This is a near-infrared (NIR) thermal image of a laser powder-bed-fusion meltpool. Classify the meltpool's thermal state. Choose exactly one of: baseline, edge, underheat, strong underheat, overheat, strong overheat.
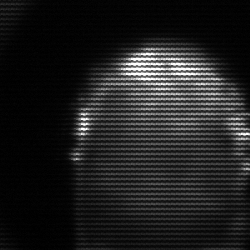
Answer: baseline